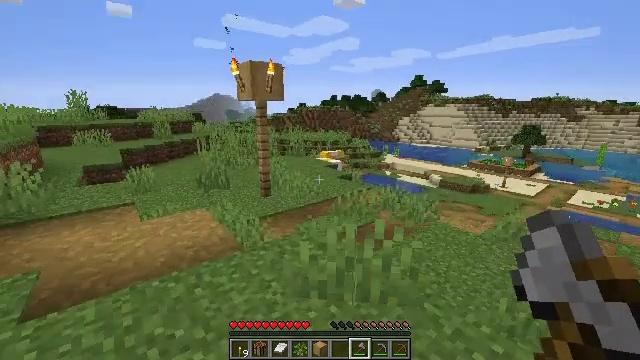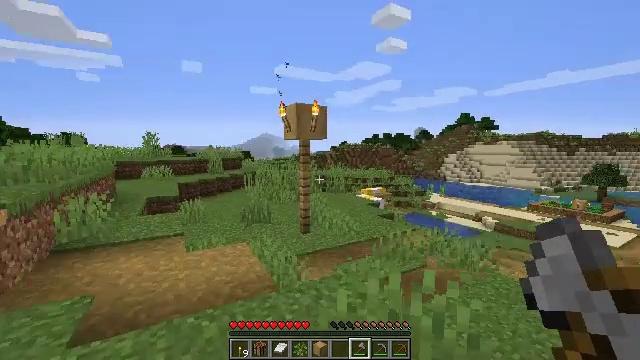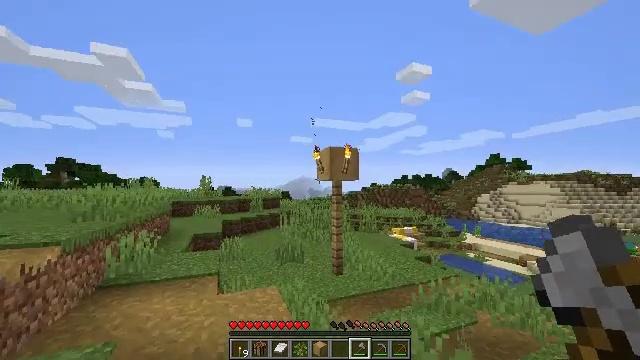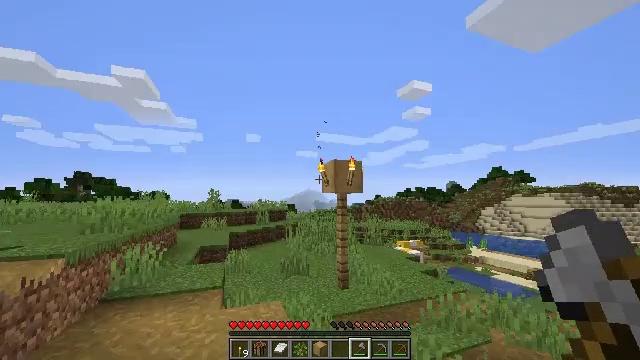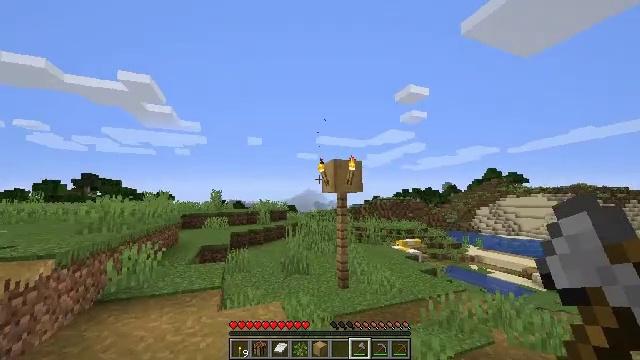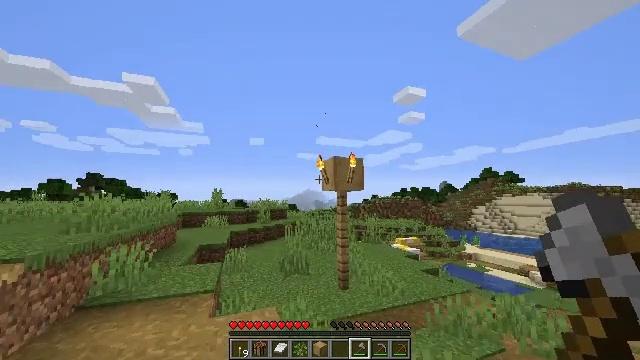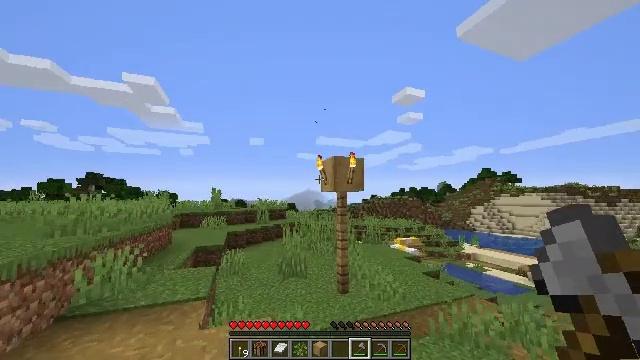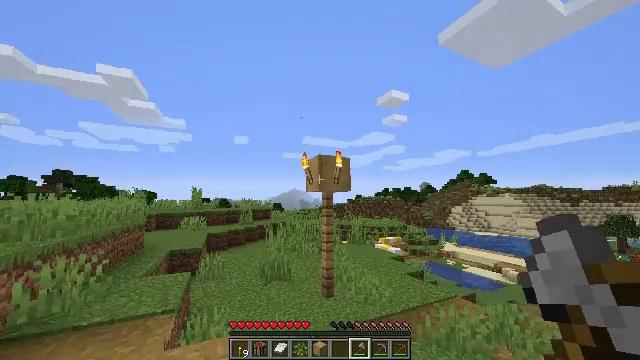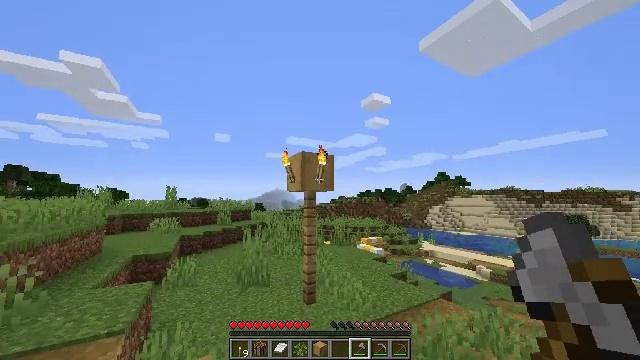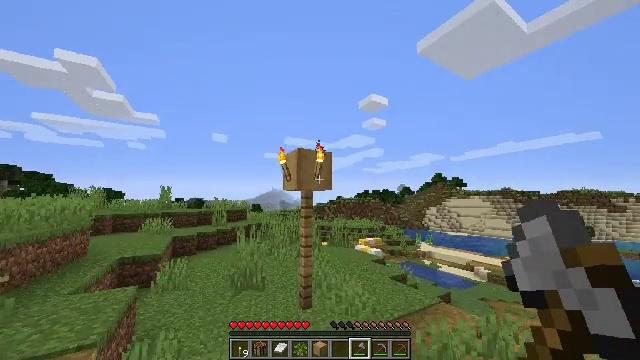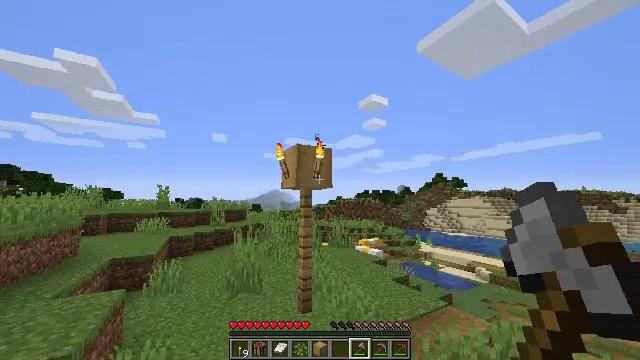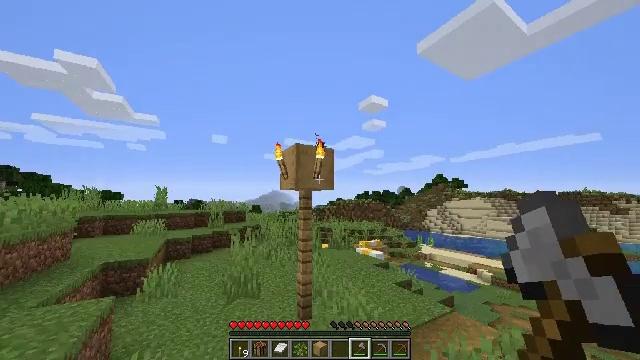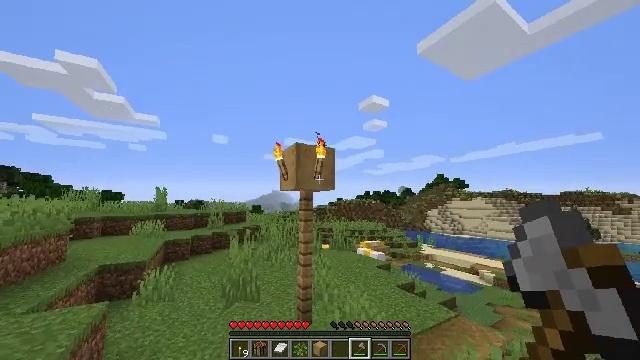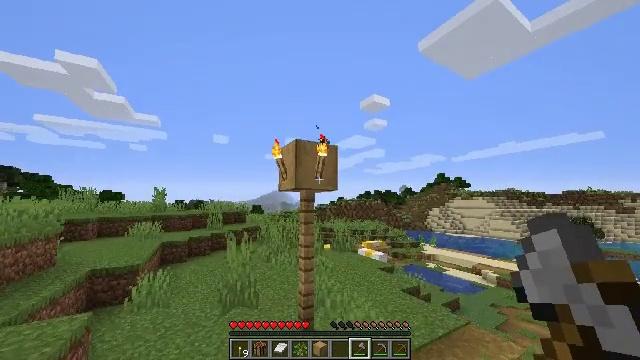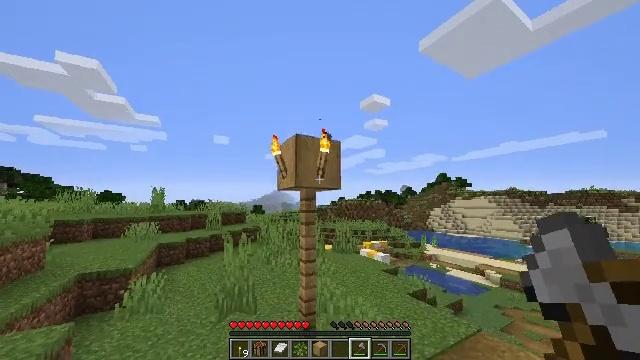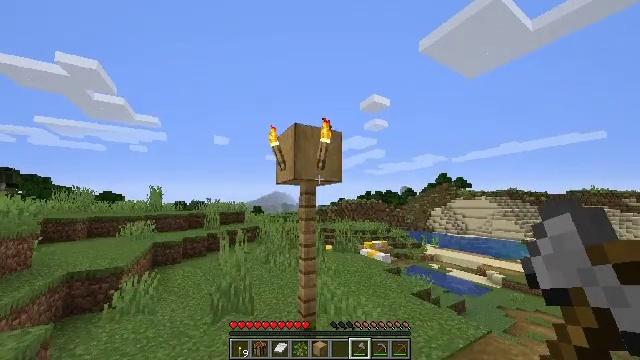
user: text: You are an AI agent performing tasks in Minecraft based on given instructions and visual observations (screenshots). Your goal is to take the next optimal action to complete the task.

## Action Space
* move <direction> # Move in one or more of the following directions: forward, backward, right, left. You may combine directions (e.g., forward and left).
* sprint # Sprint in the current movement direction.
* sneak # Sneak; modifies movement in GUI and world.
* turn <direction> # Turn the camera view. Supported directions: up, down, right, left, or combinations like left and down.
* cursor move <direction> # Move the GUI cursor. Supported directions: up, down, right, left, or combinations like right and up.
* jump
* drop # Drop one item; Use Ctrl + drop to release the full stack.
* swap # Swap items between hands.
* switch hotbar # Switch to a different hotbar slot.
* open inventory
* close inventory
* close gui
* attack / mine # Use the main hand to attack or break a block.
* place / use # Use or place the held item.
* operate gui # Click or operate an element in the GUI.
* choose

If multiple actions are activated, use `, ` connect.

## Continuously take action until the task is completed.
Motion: motion action
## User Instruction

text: Harvest stripped oak wood to use in construction.
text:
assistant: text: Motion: move forward, sprint, turn left and up
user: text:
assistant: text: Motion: move forward, sprint, turn left and up
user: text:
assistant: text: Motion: move forward, sprint, turn left and up
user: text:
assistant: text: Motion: move forward, sprint
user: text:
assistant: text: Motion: move forward, sprint
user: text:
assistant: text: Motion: move forward, sprint
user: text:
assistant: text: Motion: move forward, sprint, turn right
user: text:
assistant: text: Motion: move forward, sprint, turn right
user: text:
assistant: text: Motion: move forward, sprint
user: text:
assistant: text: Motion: move forward, sprint
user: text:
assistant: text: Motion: move forward, sprint
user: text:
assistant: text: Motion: move forward, sprint
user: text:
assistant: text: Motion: move forward, sprint
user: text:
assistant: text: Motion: move forward, sprint
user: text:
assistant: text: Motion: move forward, sprint
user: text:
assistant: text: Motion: move forward, sprint, turn left and up
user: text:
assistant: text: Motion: move forward, sprint, turn up
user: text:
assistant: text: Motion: move forward, sprint, turn left and up
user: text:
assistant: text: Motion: move forward, sprint, turn up
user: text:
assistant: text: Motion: move forward, sprint, turn up
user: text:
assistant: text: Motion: move forward, sprint, turn up
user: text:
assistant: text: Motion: move forward, turn up
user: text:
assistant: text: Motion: turn up
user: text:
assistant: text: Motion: turn up
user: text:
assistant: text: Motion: turn up
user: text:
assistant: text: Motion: turn up
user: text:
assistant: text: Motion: turn up, attack / mine
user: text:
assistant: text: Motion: turn left and up, attack / mine
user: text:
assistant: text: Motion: turn up, attack / mine
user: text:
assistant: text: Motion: turn up, attack / mine